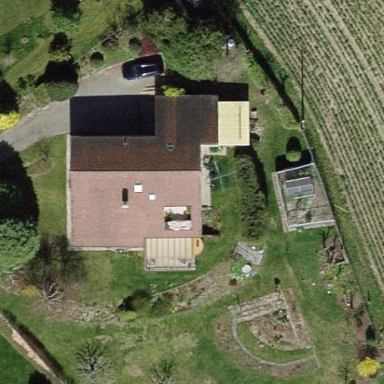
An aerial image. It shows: Simple and straightforward house.